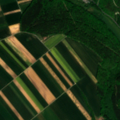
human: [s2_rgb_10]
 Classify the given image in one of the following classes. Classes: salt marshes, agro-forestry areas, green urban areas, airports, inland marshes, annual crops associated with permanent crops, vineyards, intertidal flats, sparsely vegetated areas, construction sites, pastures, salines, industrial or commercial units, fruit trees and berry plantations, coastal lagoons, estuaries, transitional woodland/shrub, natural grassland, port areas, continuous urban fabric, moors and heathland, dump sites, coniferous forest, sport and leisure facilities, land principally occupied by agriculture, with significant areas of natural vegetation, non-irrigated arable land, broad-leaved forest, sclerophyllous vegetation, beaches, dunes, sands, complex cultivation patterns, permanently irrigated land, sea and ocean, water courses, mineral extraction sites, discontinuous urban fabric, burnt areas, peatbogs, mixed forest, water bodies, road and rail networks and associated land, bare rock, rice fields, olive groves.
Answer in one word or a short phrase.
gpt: non-irrigated arable land, complex cultivation patterns, broad-leaved forest, coniferous forest, mixed forest